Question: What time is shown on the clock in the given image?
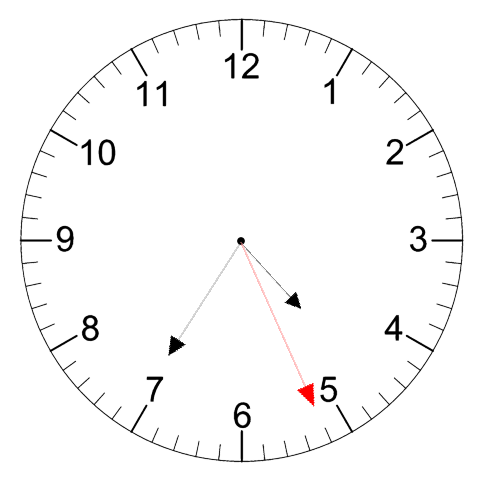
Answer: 04:35:26